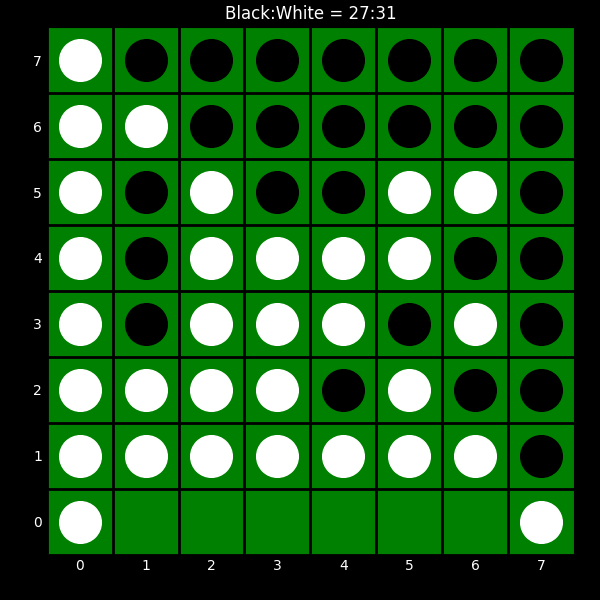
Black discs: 27
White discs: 31